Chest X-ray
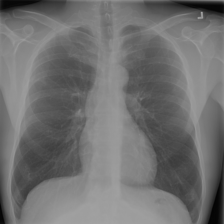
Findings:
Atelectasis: negative
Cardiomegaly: negative
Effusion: negative
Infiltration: negative
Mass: negative
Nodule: negative
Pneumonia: negative
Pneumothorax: negative
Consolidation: negative
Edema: negative
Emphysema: negative
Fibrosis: negative
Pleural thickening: negative
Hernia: negative